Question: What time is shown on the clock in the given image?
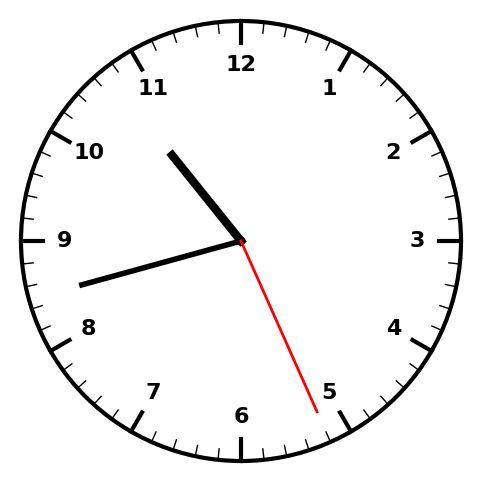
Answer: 10:42:26